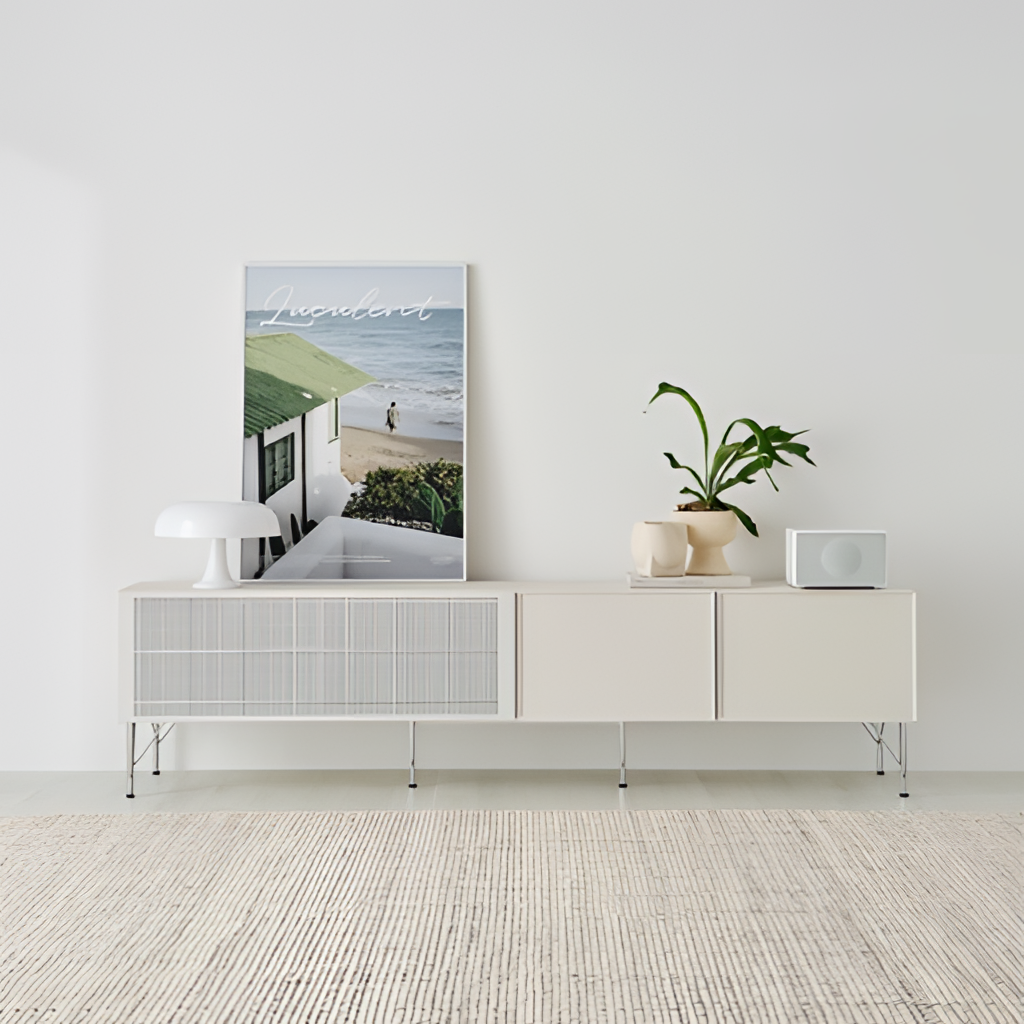
beige wood sideboard, living room, minimalist, beige rug flooring, with striped pattern, paint wallpaper, with solid pattern